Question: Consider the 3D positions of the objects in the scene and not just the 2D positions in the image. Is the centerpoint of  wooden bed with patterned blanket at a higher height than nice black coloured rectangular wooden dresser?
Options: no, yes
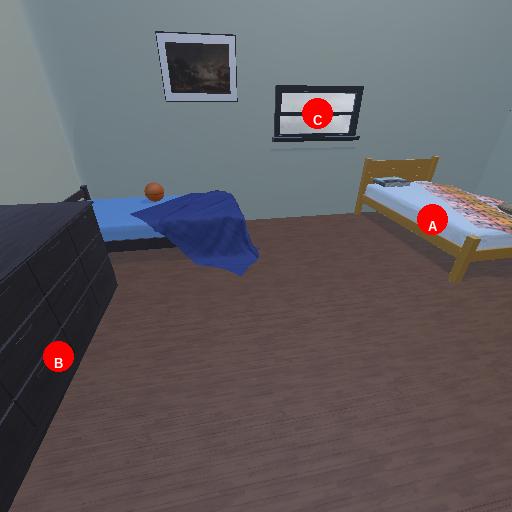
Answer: no